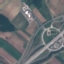
Land use / land cover: Highway